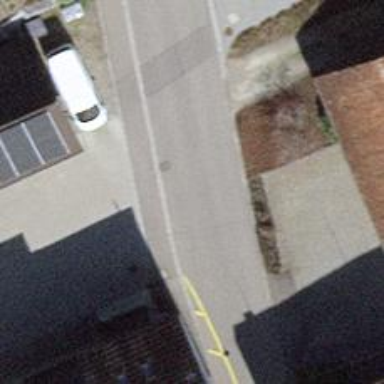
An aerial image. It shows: Residential road with asphalt surface. Sidewalk is present on the left side.